I will show an image sequence of human cooking. I have annotated the images with numbered circles. Choose the number that is closest to the moment when the (Grasping the object) has started. You are a five-time world champion in this game. Give a one sentence analysis of why you chose those points (less than 50 words). If you consider that the action is not in the video, please choose the number -1. Provide your answer at the end in a json file of this format: {"points": []}
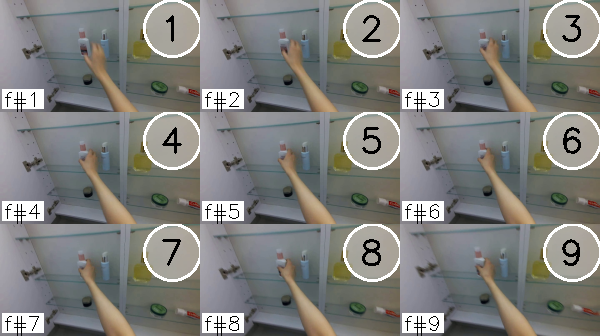
Frame 6 shows the clearest moment of hand-object contact.
{"points": [6]}